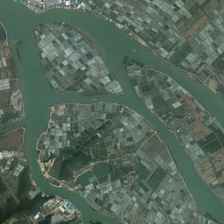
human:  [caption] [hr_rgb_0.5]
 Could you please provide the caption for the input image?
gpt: a river with branches is near many pieces of farmlands .

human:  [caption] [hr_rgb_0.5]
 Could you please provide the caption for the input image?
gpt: a river with branches is near many pieces of farmlands .

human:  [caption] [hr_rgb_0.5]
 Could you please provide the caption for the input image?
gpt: a river with branches is near many pieces of farmlands .

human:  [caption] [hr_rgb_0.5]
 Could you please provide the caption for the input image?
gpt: a river with branches is near many pieces of farmlands .

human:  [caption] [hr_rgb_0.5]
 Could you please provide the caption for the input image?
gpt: a river with branches is near many pieces of farmlands .